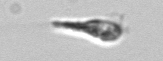
Label: Euglena